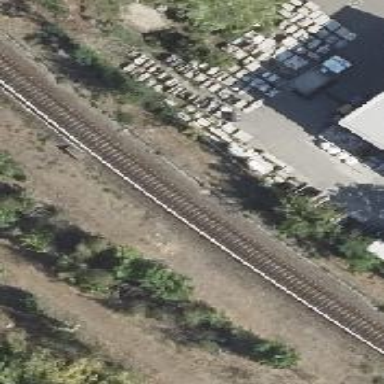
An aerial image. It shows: Light rail electrified railway.